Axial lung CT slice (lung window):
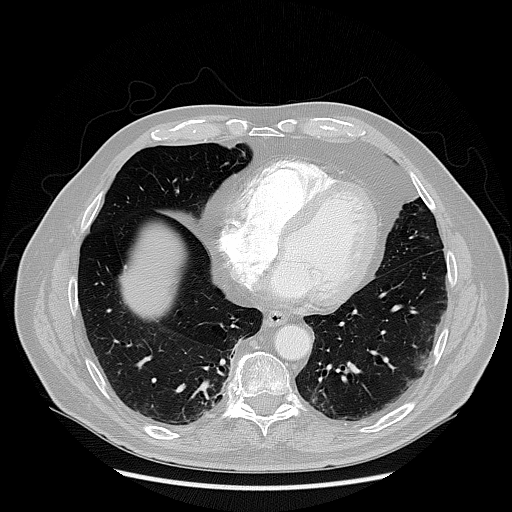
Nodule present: no